Question: We are using CRM 2011 on-Premise. Some of user could not create case and getting error like:

but these users have right to create and case.
anyone has an idea please share with me.
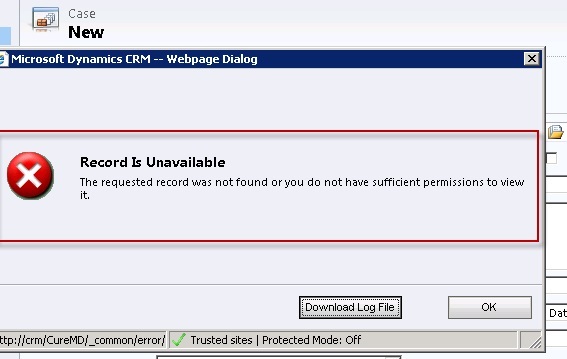
Answer: Is this case entity using any plugins/workflows (which triggers on create of a case record) which is accessing another entity, where these users don't have read/write access.
Hope this helps!!!.